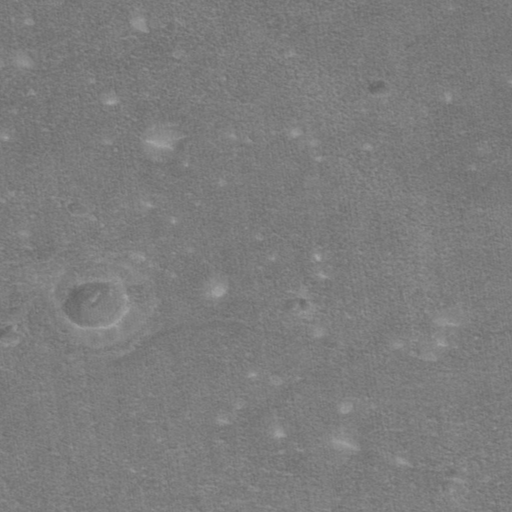
Classes present: Background